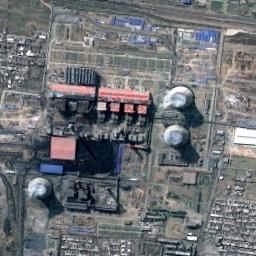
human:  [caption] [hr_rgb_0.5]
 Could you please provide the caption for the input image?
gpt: The thermal power station is on the grass next to some buildings with white mist above .

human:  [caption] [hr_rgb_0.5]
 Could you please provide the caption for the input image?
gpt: Here are two thermal power stations that are emitting smoke .

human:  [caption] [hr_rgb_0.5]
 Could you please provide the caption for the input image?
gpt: In the thermal power plant, there are plant buildings and machinery, Three cooling towers emit steam, and three chimneys .

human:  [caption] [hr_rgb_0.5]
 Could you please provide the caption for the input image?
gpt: Many buildings of different shapes and sizes are beside the thermal power station .

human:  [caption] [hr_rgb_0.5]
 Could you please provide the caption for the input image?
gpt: There are many buildings and three chimneys on the thermal power station .